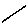
Label: line